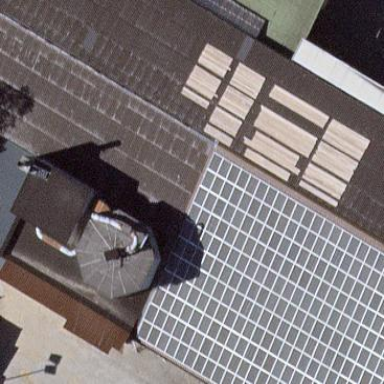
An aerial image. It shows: View of roof of building.